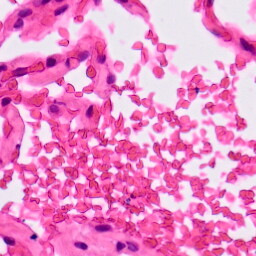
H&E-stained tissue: Lung